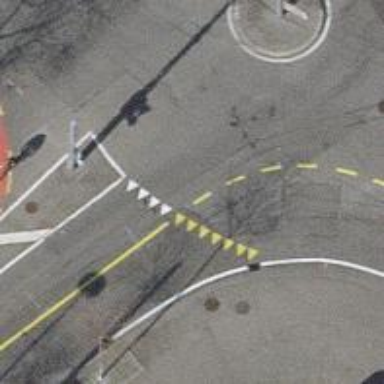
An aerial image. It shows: Secondary road with asphalt surface leading to roundabout. The roundabout has trolley wires above it.